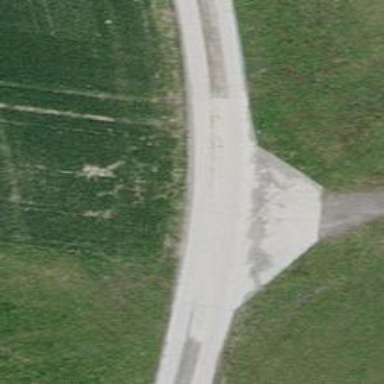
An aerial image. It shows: Path with grade 3 track type.